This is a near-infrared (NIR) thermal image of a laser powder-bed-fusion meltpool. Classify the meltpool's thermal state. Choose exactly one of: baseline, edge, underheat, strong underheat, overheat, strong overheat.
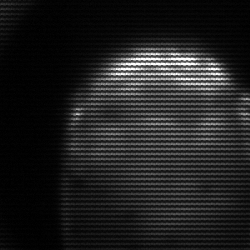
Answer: edge